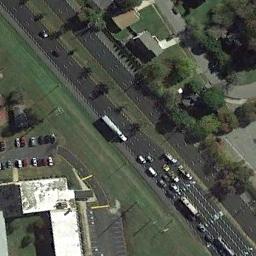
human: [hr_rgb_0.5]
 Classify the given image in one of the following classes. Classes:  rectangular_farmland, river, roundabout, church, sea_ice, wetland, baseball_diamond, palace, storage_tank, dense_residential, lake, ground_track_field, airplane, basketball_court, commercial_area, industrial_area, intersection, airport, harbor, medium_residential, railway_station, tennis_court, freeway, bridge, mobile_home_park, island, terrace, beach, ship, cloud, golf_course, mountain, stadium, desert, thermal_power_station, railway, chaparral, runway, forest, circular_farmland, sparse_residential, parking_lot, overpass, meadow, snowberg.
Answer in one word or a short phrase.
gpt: freeway